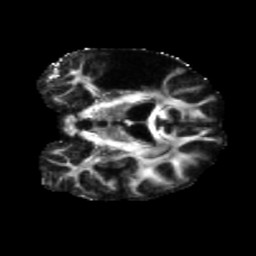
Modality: FA
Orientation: coronal
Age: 66
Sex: male
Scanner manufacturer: siemens
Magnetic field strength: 3 T
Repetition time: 5.47 s
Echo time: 0.0854 s